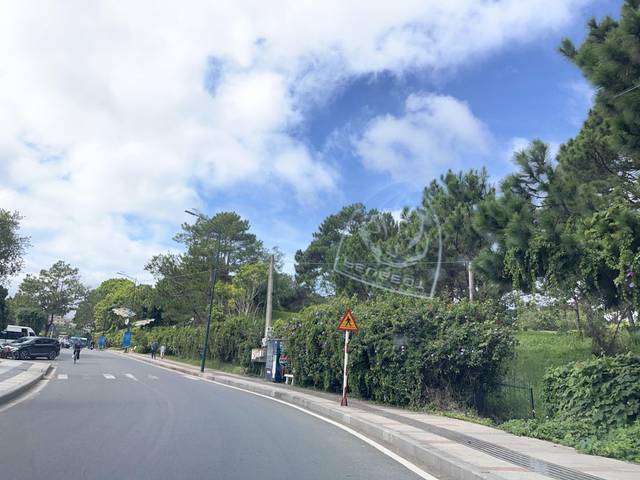
Region: Vietnam
Coordinates: 11.948, 108.448